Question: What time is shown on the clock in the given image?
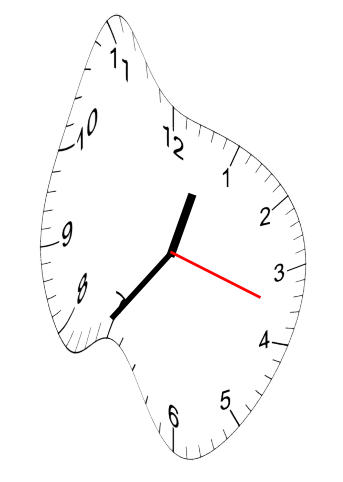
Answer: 12:36:18